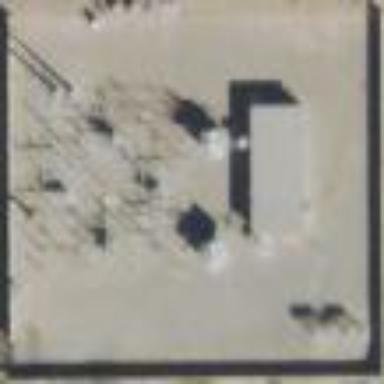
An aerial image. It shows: Power substation.